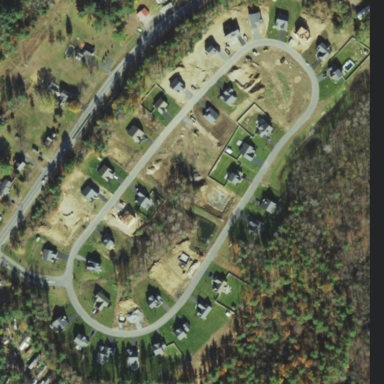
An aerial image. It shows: This residential area consists of single-family homes.